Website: apple
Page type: billing-address
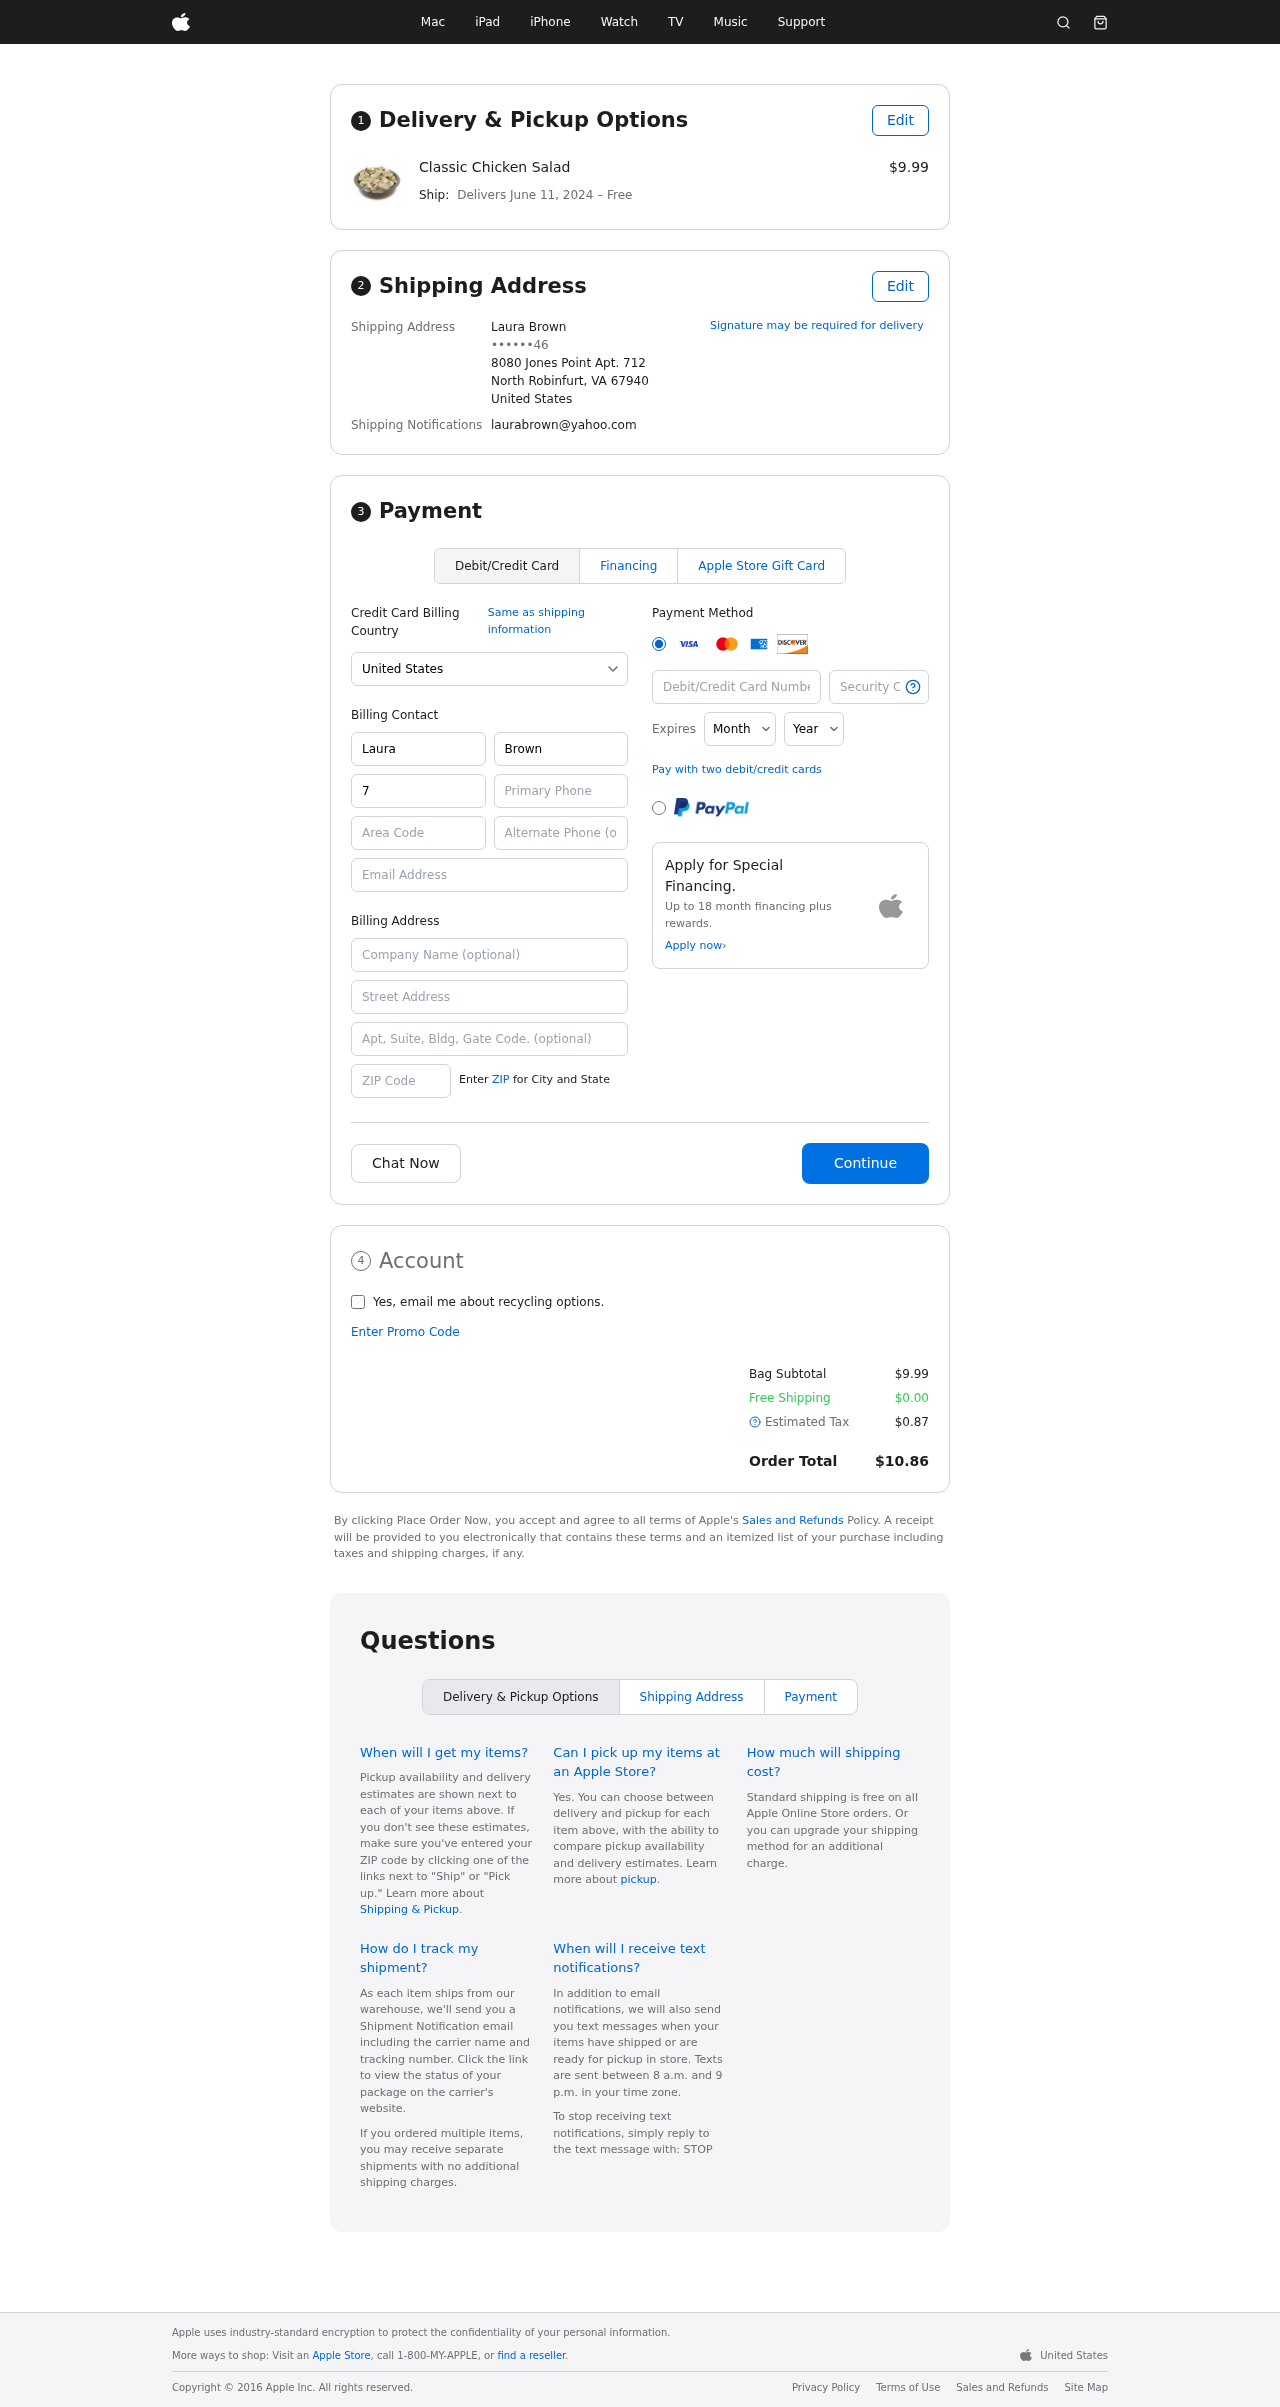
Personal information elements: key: PII_CARD_CVV
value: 6639
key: PII_CARD_EXPIRY_MONTH
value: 11
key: PII_CARD_EXPIRY_YEAR
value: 26
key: PII_CARD_NUMBER
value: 3752 2250 2090 746
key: PII_CITY_STATE_ZIP
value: North Robinfurt, VA 67940
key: PII_COUNTRY
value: United States
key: PII_EMAIL
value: laurabrown@yahoo.com
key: PII_FULLNAME
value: Laura Brown
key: PII_STREET
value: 8080 Jones Point Apt. 712
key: PII_PHONE_MASKED
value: ••••••46
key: PII_BILLING_FIRSTNAME
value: Laura
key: PII_BILLING_LASTNAME
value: Brown
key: PII_BILLING_PHONE_AREA
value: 773
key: PII_BILLING_PHONE
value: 7733933346
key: PII_BILLING_EMAIL
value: laurabrown@yahoo.com
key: PII_BILLING_STREET
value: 8080 Jones Point Apt. 712
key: PII_BILLING_STREET2
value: Suite 038
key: PII_BILLING_POSTCODE
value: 67940
Product elements: key: PRODUCT1_NAME
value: Classic Chicken Salad
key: PRODUCT1_PRICE
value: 9.99
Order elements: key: ORDER_DELIVERY_DATE
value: June 11, 2024
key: ORDER_SUBTOTAL
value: $9.99
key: ORDER_SHIPPING_COST
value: $0.00
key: ORDER_TAX
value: $0.87
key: ORDER_TOTAL
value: $10.86